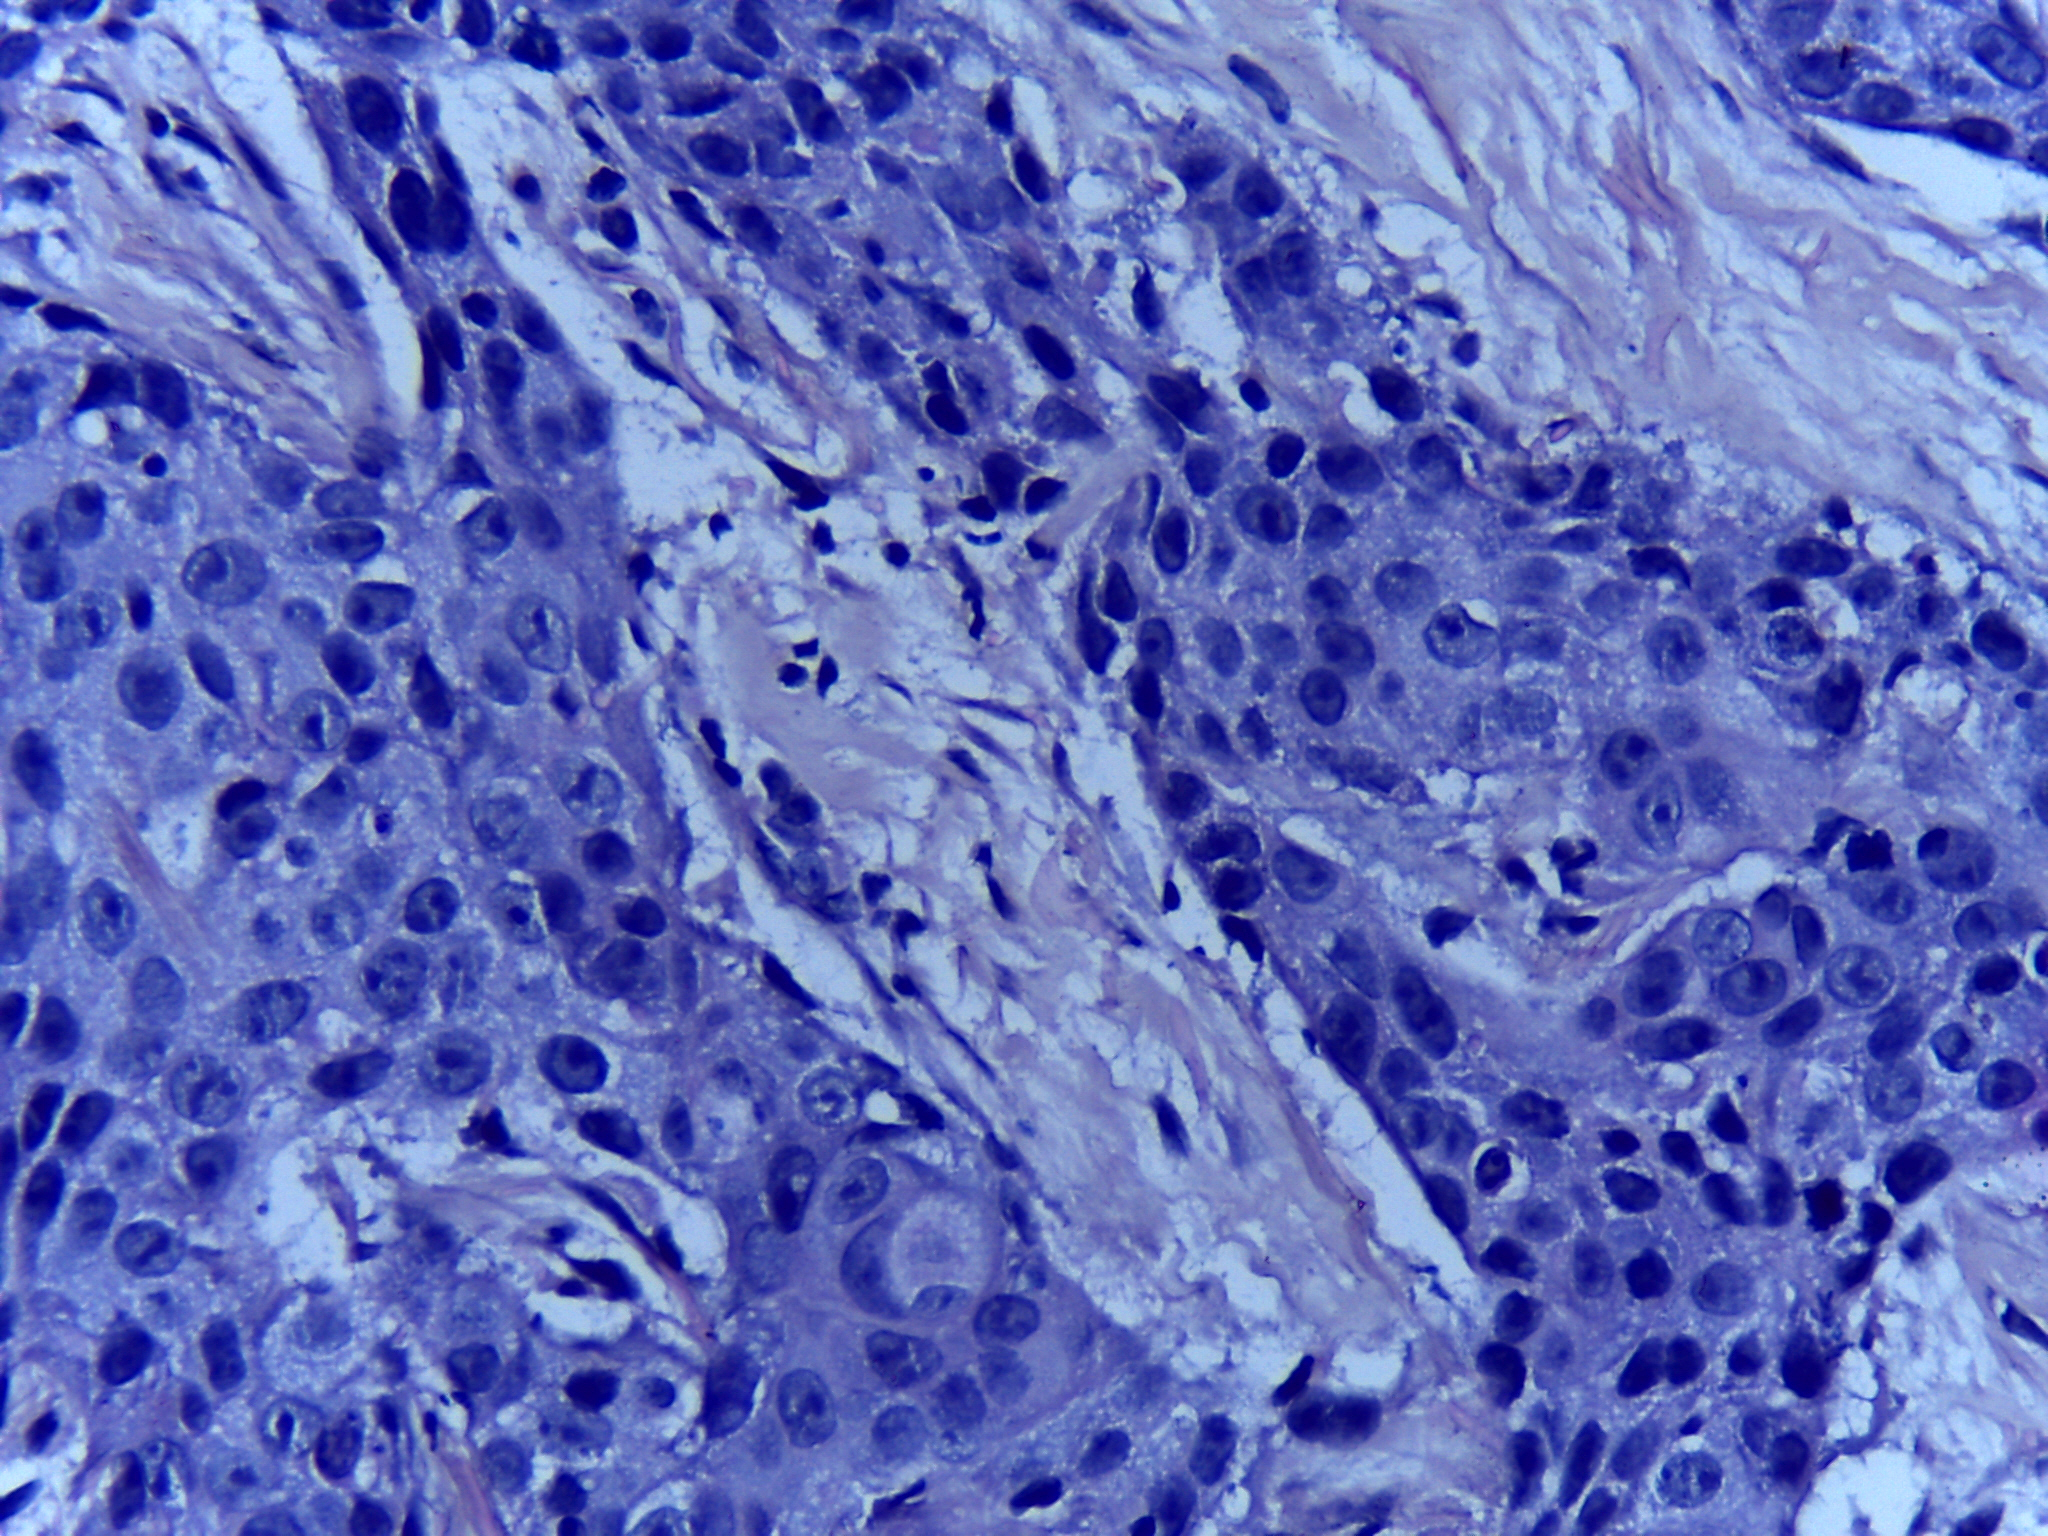
Diagnosis: OSCC